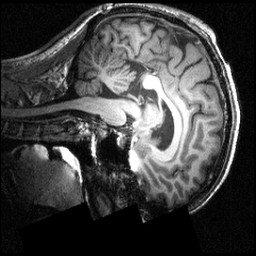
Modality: T1w
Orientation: sagittal
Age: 24
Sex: male
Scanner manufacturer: siemens
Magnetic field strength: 3.951 T
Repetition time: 1.5 s
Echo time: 0.00335 s